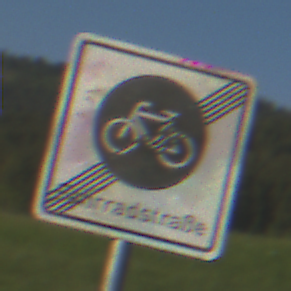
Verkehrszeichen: EndeFahrradstrasse
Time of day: MorningAfternoon
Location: Outdoor (Nature)
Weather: PartlyCloudy
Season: NotSpecified
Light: Natural